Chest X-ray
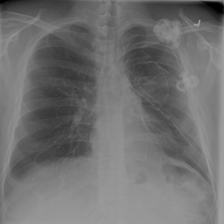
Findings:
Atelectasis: negative
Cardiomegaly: negative
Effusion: negative
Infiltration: negative
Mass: negative
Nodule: negative
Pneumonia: negative
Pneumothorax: positive
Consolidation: negative
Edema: negative
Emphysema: negative
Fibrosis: negative
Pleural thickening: negative
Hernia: negative